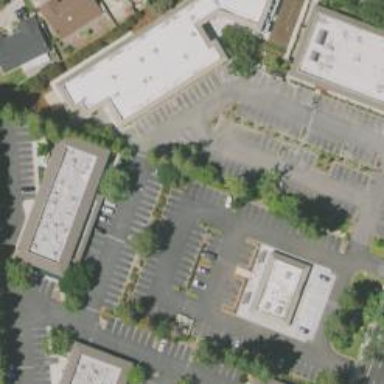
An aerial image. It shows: Asphalt parking space.